Question:
i an having trouble getting the following layout, can some one help to get the following layout..the total background should be white.Any help is appreciated
below is my xml file
'''
<?xml version="1.0" encoding="utf-8"?>
<RelativeLayout xmlns:android="http://schemas.android.com/apk/res/android"
android:layout_width="match_parent"
android:layout_height="match_parent" >
<ImageView
android:id="@+id/imageView1"
android:layout_width="wrap_content"
android:layout_height="wrap_content"
android:layout_alignParentLeft="true"
android:layout_alignParentTop="true"
android:src="@drawable/askabud" />
<LinearLayout
android:layout_width="fill_parent"
android:layout_height="wrap_content"
android:orientation="vertical"
android:paddingLeft="5dp" >
</LinearLayout>
<EditText
android:id="@+id/fbedittext"
android:layout_width="250dp"
android:layout_height="100dp"
android:layout_alignParentLeft="true"
android:layout_below="@+id/imageView1"
android:layout_marginTop="33dp"
android:ems="10"
android:gravity="top"
android:hint="@string/saysomething"
android:lines="6"
android:paddingRight="5dp"
android:scrollHorizontally="true" />
<ImageView
android:id="@+id/imageView2"
android:layout_width="wrap_content"
android:layout_height="wrap_content"
android:layout_alignParentRight="true"
android:layout_alignParentTop="true"
android:src="@drawable/fbcancel" />
<ImageView
android:id="@+id/imageView3"
android:layout_width="wrap_content"
android:layout_height="wrap_content"
android:layout_alignTop="@+id/fbedittext"
android:layout_toLeftOf="@+id/imageView2"
android:src="@drawable/facebooks1" />
<ImageView
android:id="@+id/imageView4"
android:layout_width="wrap_content"
android:layout_height="wrap_content"
android:layout_alignBottom="@+id/fbedittext"
android:layout_alignLeft="@+id/imageView3"
android:layout_marginBottom="18dp"
android:src="@drawable/people" />
</RelativeLayout>
'''
can someone suggest how can i get roundcorners for edit text and dropdown. thanks
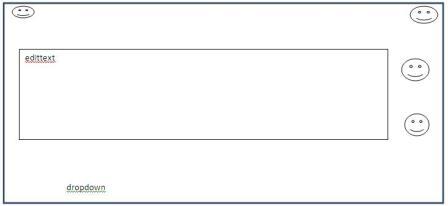
Answer: Check the changes I made in your code:
'''
<?xml version="1.0" encoding="utf-8"?>
<RelativeLayout xmlns:android="http://schemas.android.com/apk/res/android"
android:layout_width="match_parent"
android:layout_height="match_parent" >
<ImageView
android:id="@+id/imageView1"
android:layout_width="wrap_content"
android:layout_height="wrap_content"
android:layout_alignParentLeft="true"
android:layout_alignParentTop="true"
android:src="@drawable/ic_launcher" />
<ImageView
android:id="@+id/imageView2"
android:layout_width="wrap_content"
android:layout_height="wrap_content"
android:layout_alignParentRight="true"
android:layout_alignParentTop="true"
android:src="@drawable/ic_launcher" />
<EditText
android:id="@+id/fbedittext"
android:layout_width="250dp"
android:layout_height="140dp"
android:layout_alignParentLeft="true"
android:layout_below="@+id/imageView1"
android:layout_marginTop="33dp"
android:ems="10"
android:gravity="top"
android:hint="saysomething"
android:lines="6"
android:paddingRight="5dp"
android:scrollHorizontally="true" />
<RelativeLayout
android:layout_width="wrap_content"
android:layout_height="130dp"
android:layout_alignBaseline="@id/fbedittext"
android:layout_alignParentRight="true"
android:layout_marginRight="10dip"
android:layout_toRightOf="@id/fbedittexts" >
<ImageView
android:id="@+id/imageView3"
android:layout_width="wrap_content"
android:layout_height="wrap_content"
android:layout_alignParentRight="true"
android:layout_alignParentTop="true"
android:src="@drawable/ic_launcher" />
<ImageView
android:id="@+id/imageView4"
android:layout_width="wrap_content"
android:layout_height="wrap_content"
android:layout_alignParentBottom="true"
android:layout_alignParentRight="true"
android:src="@drawable/ic_launcher" />
</RelativeLayout>
<Spinner
android:id="@+id/spinner"
android:layout_width="wrap_content"
android:layout_height="wrap_content"
android:layout_below="@+id/fbedittext" />
</RelativeLayout>
'''
You don't need LinearLayout. You can use 'android:layout_marginRight' for spacing from right corner.
For dropdown, you can use <URL>